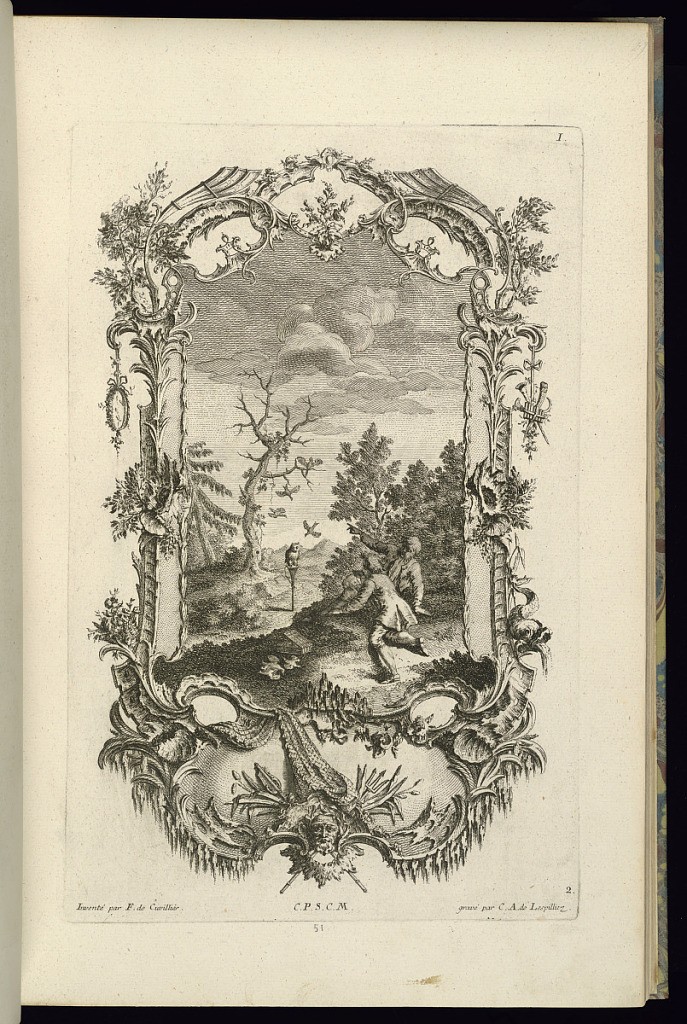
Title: Design for Cartouche with Central Vignette
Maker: François de Cuvilliés the Elder, Belgian, 1695 - 1768
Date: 1745
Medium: Etching and engraving on off-white laid paper
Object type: Print
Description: Design for a cartouche with an upper and lower compartment. The upper compartment contains a scene of two boys hunting for birds with an owl. The cartouche is comprised of ornament elements including branches, scrolls, rinceaux, mascaron, shells, dolphins, and music trophies. The plate is signed and numbered.